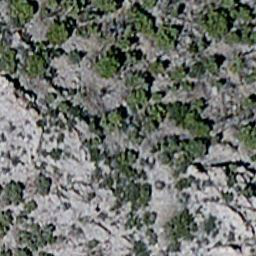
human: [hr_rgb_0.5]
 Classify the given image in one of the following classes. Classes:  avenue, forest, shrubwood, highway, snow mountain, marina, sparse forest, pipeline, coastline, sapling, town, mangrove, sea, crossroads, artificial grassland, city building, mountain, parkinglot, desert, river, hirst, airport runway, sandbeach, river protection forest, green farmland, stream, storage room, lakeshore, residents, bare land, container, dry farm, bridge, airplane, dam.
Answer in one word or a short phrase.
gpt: sparse forest